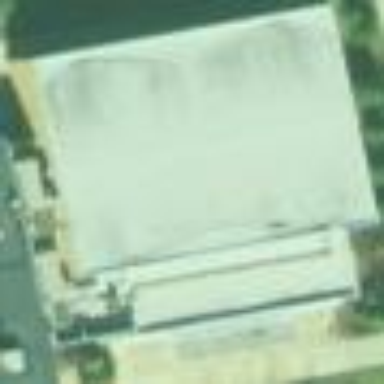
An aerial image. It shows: Sports center building.